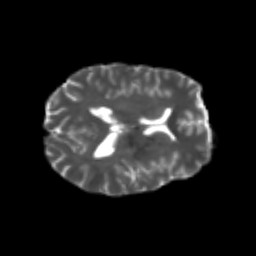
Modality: T2w
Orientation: axial
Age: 24
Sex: male
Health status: healthy
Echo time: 0.074 s